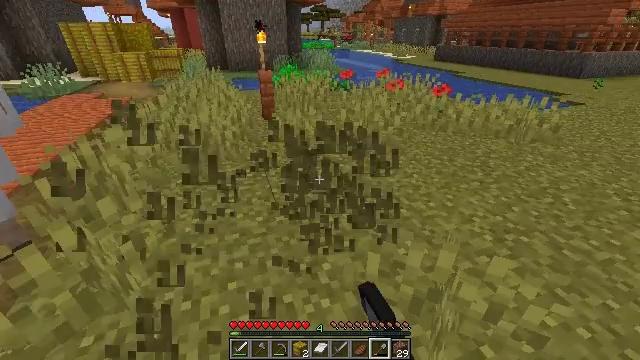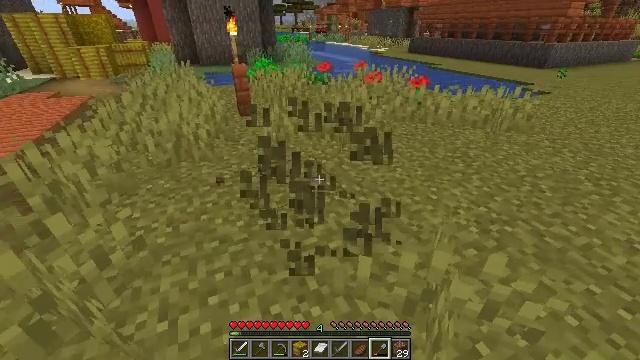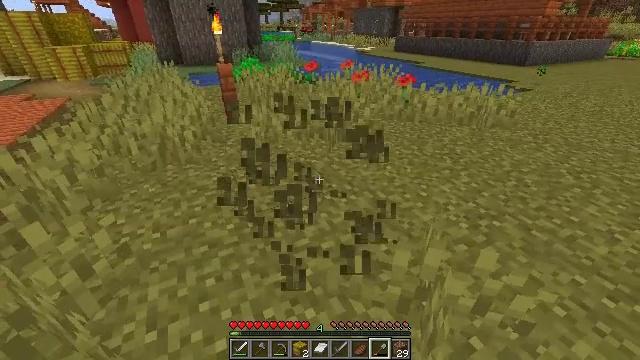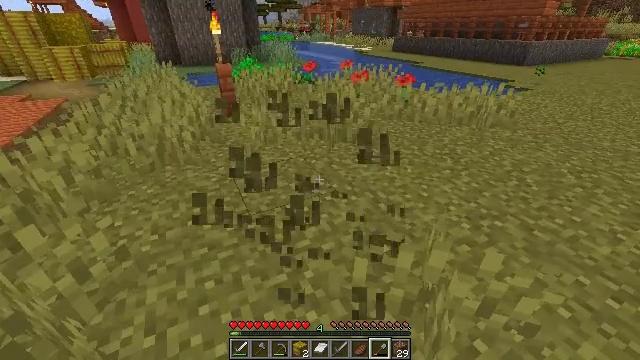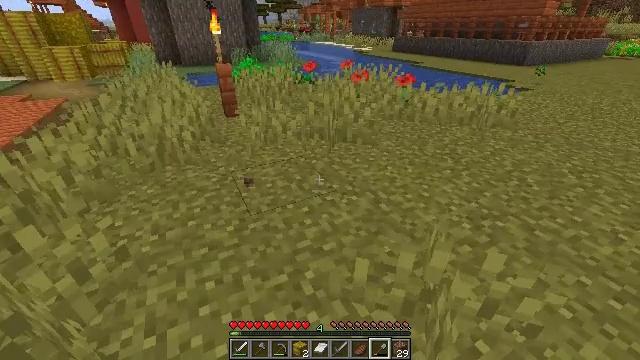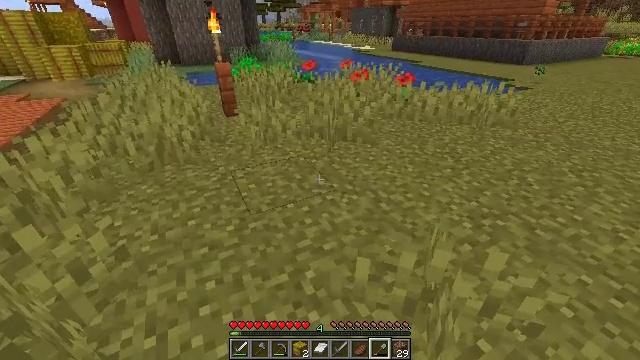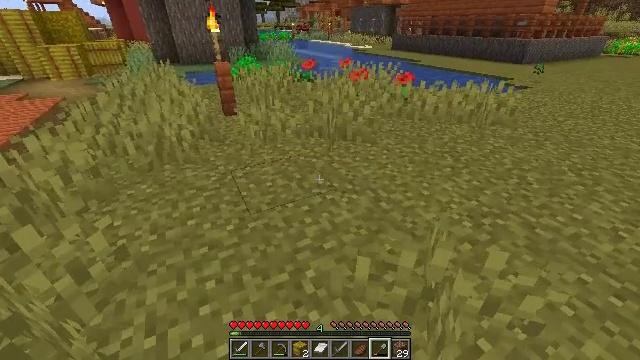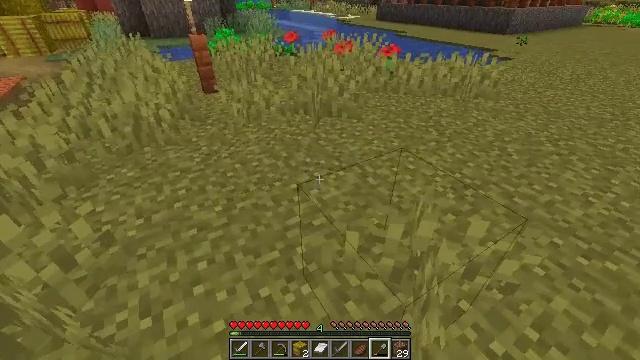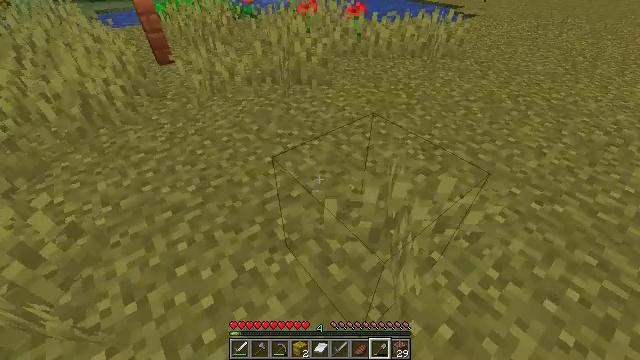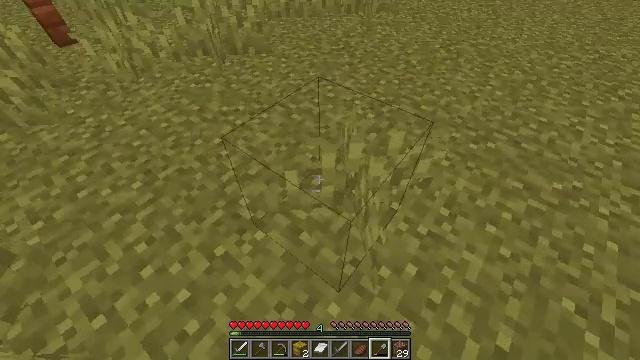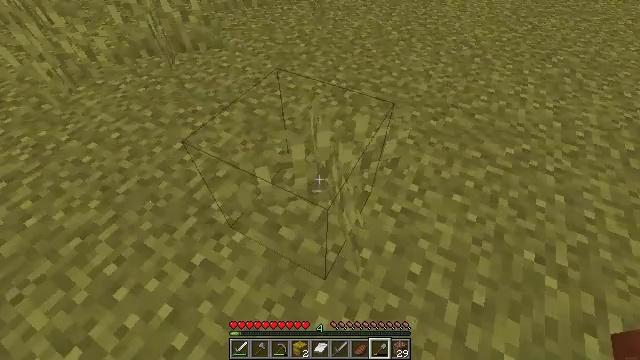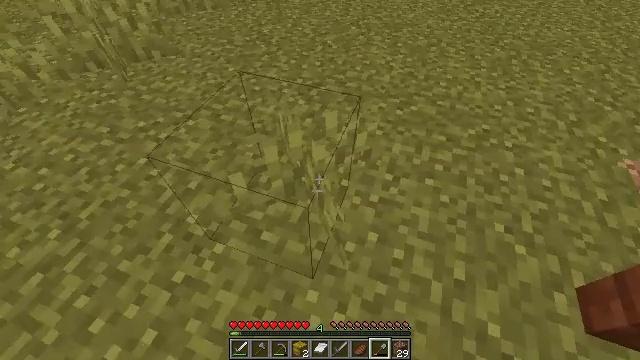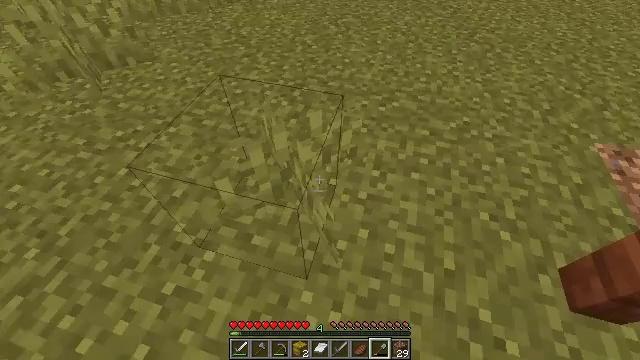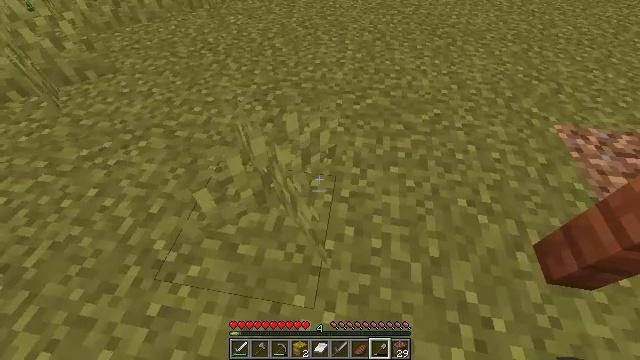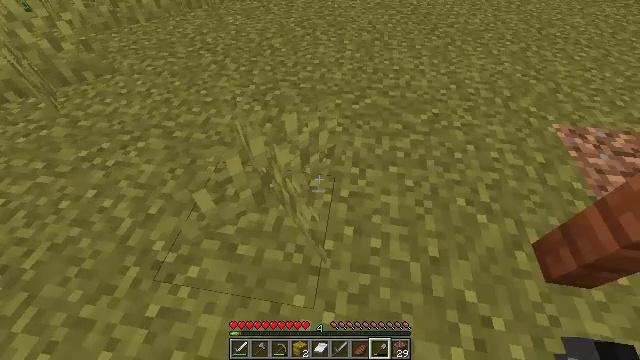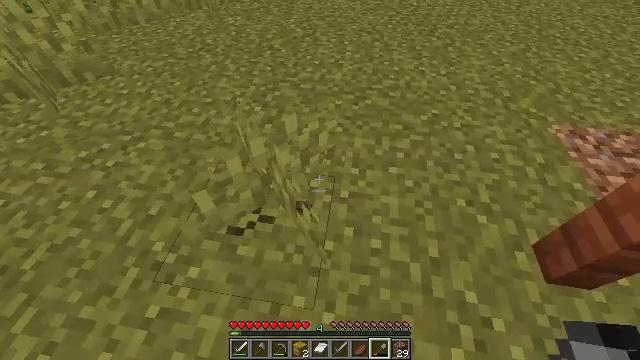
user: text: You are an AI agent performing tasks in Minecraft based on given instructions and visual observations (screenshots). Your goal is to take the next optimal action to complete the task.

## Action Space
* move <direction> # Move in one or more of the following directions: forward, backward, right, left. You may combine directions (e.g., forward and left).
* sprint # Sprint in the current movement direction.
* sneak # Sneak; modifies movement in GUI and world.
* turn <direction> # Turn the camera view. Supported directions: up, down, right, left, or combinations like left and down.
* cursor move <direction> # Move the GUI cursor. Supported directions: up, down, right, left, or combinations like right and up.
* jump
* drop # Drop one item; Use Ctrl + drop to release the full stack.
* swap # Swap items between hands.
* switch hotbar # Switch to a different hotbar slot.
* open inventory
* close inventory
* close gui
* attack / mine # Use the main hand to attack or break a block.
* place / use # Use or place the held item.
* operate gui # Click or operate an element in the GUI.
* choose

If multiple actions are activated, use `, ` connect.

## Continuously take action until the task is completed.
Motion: motion action
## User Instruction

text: Mine the grass in the plains.
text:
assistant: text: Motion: turn right and down
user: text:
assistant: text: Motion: turn right
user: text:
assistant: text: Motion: no_op
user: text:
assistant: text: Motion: no_op
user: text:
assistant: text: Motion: no_op
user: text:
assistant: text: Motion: no_op
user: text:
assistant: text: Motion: turn right and down
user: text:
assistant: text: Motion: turn right and down
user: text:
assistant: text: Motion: turn right and down
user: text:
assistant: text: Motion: turn right and down
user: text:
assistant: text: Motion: turn right
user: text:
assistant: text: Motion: turn right
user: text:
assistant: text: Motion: turn right
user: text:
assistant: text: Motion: no_op
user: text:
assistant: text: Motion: attack / mine
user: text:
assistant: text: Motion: attack / mine
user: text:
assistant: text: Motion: attack / mine
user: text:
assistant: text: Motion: turn left
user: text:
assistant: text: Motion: turn left
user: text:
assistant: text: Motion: turn left
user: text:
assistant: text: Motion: turn left
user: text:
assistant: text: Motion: no_op
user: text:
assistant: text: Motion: move forward
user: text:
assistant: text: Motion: move forward
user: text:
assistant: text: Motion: move forward, attack / mine
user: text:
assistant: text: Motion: move forward, attack / mine
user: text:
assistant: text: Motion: move forward, attack / mine
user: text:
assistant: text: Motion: move forward, turn left and up
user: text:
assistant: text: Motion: turn left
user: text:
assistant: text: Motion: turn left and up